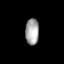
Tissue: lung
Cell type: Epithelial cells
Senescence score: 0.138
Nuclear area (px): 346
Mean DAPI intensity: 167.237